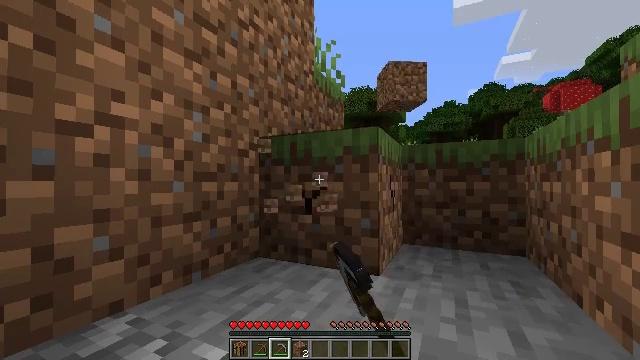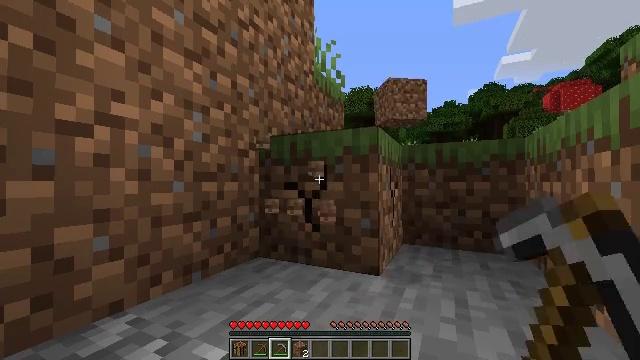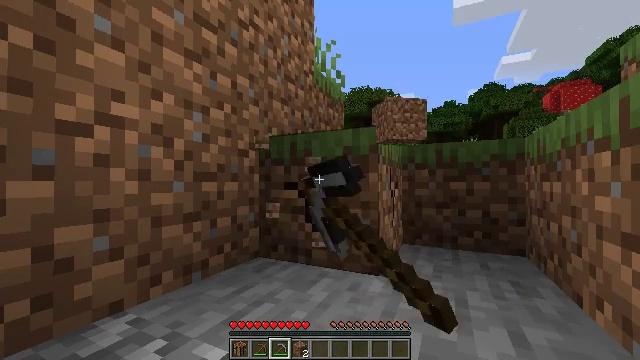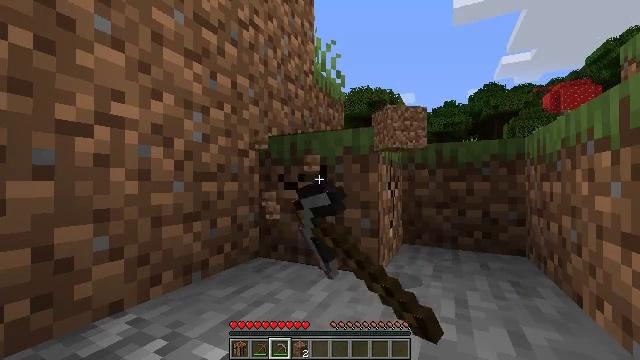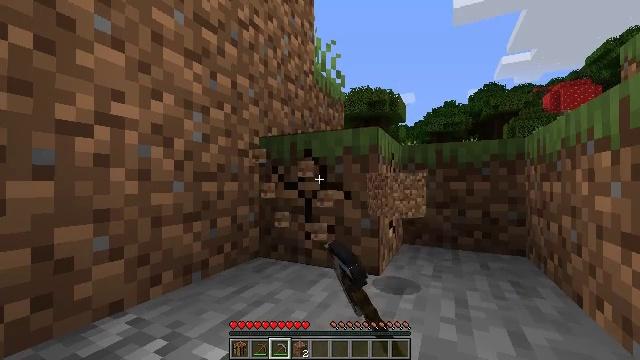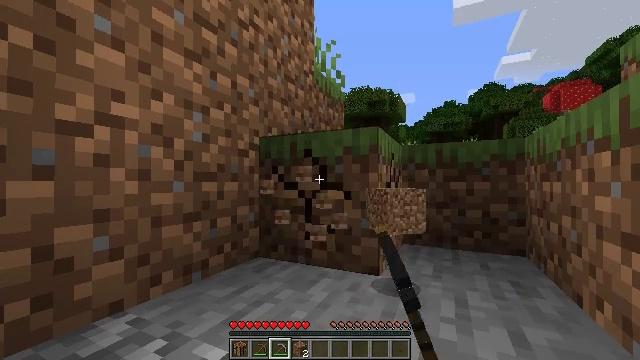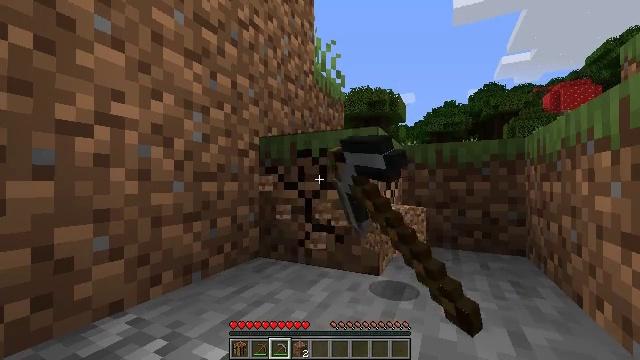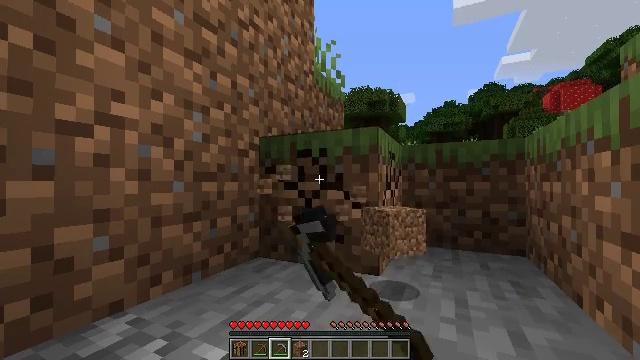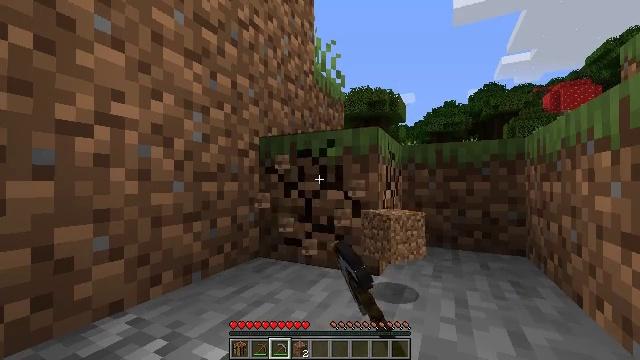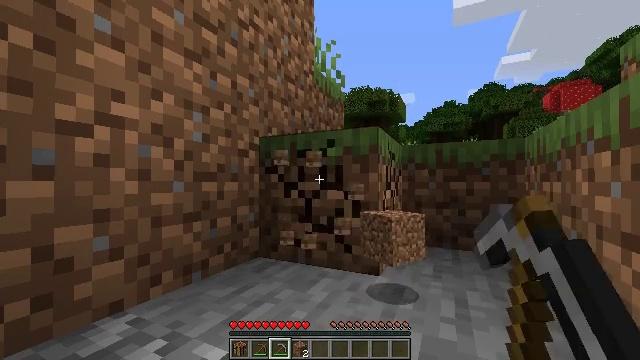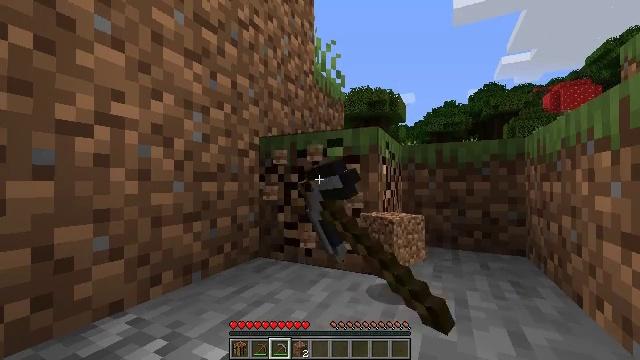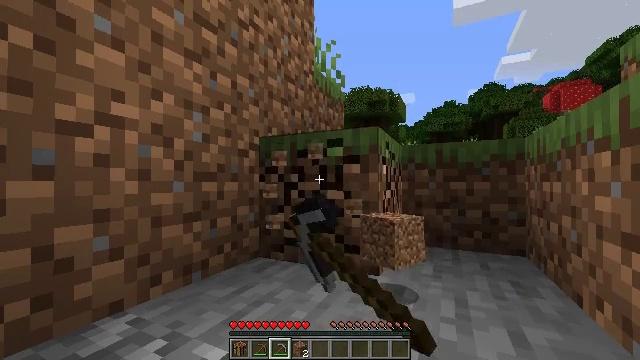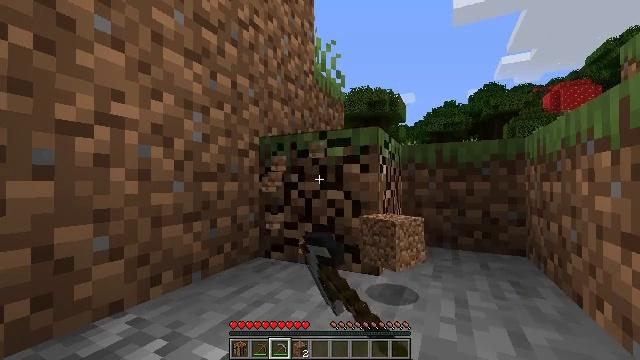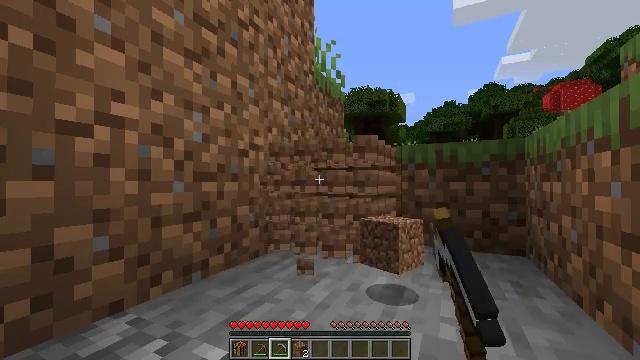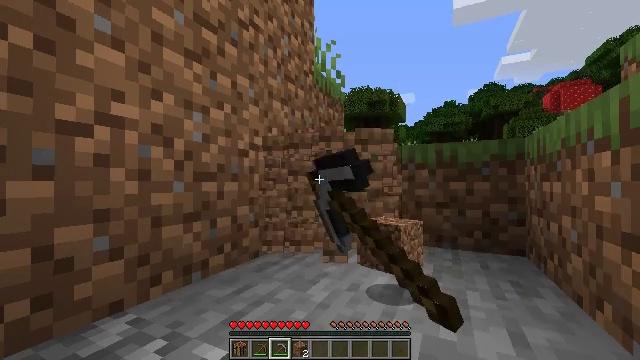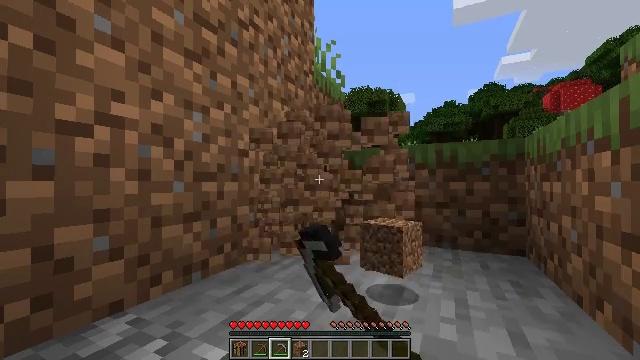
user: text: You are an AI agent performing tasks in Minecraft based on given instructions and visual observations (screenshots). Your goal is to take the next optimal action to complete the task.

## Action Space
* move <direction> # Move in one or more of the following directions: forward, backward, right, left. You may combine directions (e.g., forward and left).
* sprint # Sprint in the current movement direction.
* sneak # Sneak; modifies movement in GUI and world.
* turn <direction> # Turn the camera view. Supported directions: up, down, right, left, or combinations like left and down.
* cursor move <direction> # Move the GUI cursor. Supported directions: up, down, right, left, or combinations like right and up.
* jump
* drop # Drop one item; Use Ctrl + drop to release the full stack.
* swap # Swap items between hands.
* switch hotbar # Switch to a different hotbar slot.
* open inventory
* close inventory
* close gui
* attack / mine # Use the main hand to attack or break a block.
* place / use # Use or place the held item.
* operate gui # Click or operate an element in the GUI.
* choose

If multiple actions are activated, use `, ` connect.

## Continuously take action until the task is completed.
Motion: motion action
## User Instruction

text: Mine grass block from the ground.
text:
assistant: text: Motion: attack / mine
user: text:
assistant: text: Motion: attack / mine
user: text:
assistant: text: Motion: attack / mine
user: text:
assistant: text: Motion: attack / mine
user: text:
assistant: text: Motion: attack / mine
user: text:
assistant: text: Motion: attack / mine
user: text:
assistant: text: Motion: attack / mine
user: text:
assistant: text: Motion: attack / mine
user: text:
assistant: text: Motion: attack / mine
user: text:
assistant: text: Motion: attack / mine
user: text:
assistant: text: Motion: attack / mine
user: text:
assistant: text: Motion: attack / mine
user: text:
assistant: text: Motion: attack / mine
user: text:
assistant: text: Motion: attack / mine
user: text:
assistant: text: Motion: attack / mine
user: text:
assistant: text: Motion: attack / mine
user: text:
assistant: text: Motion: attack / mine
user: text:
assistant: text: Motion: attack / mine
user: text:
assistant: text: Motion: turn right and down, attack / mine
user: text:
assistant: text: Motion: turn right and down, attack / mine
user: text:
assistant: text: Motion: turn right and down, attack / mine
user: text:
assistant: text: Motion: turn right and down, attack / mine
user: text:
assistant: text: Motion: turn right and down, attack / mine
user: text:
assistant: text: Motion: attack / mine
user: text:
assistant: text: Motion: attack / mine
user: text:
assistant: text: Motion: attack / mine
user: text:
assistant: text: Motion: attack / mine
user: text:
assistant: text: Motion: attack / mine
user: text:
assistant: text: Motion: attack / mine
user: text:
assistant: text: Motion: attack / mine